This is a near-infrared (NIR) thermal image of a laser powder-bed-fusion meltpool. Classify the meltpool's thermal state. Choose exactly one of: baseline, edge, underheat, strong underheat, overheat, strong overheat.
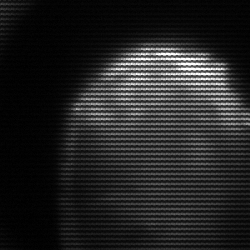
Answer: edge